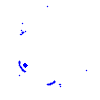
Particle: proton